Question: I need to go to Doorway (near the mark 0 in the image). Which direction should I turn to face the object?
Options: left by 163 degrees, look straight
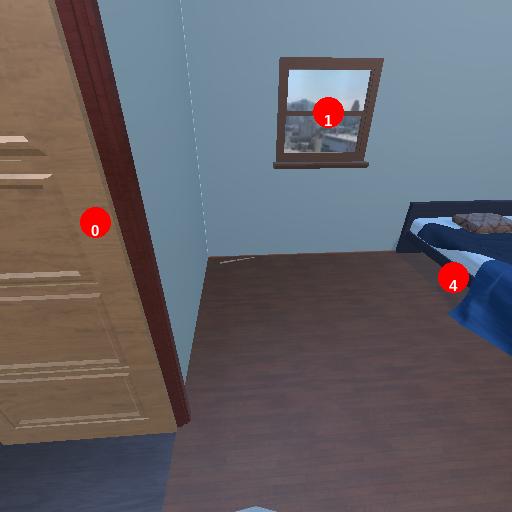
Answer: left by 163 degrees